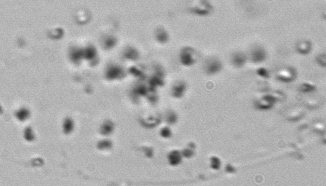
Label: Phaeocystis